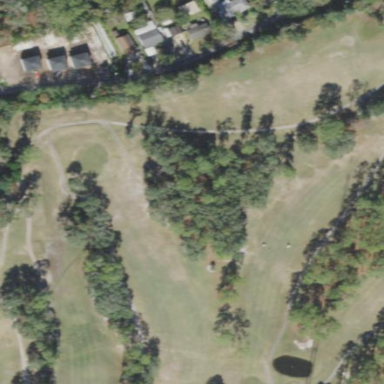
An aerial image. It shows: Grassy area designated as golf fairway.